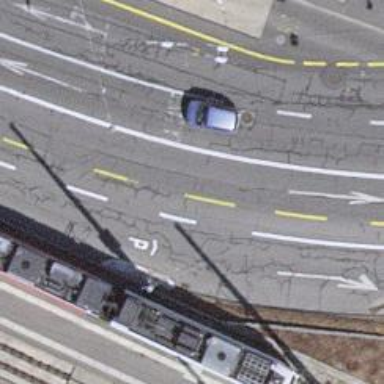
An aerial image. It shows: Primary highway with asphalt surface. There is lane for cyclists on the left side and shared busway on the right. Trolley wires are present along the road.